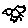
Label: bird